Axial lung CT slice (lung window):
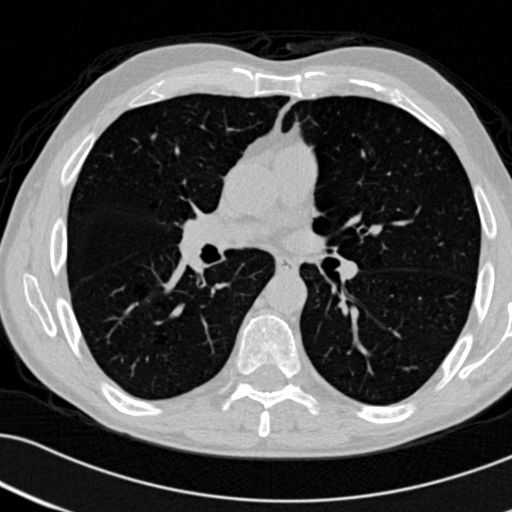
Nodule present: no